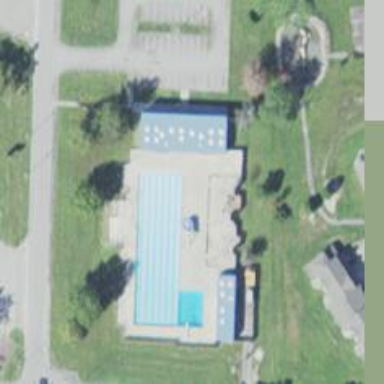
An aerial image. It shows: Sports centre specializing in swimming activities located in leisure land area.